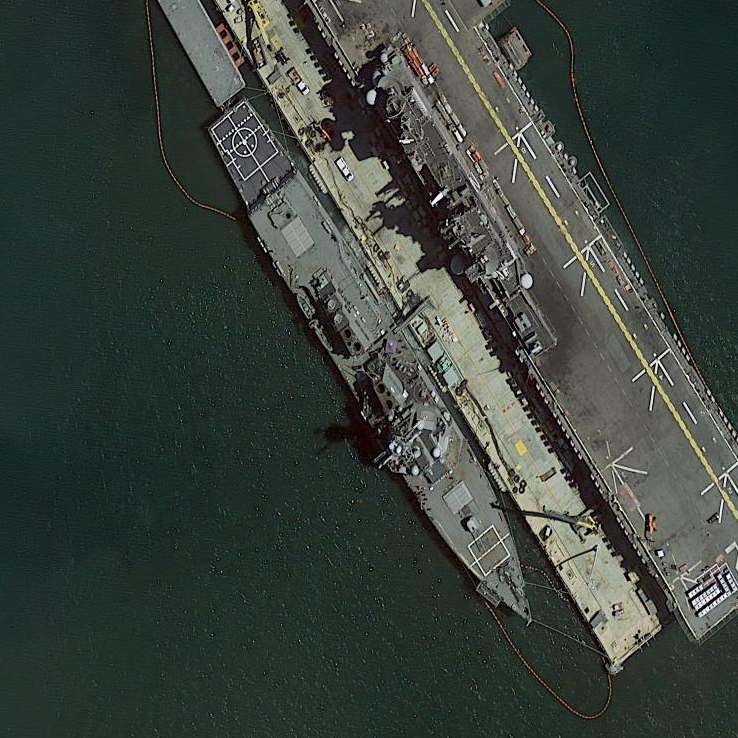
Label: destroyer